Question: I have a this problem and I don't know what to do, I tried putting the text in linear layout but it was usaless.
I'm posting an image about the issue too. I don't know what else to write to remove stackoverflow's alert: "your message is mostly code etc..."

'''
<?xml version="1.0" encoding="utf-8"?>
<LinearLayout xmlns:android="http://schemas.android.com/apk/res/android"
android:layout_width="match_parent"
android:layout_height="wrap_content"
android:layout_gravity="center_horizontal"
android:layout_marginLeft="5dp"
android:orientation="vertical"
android:paddingLeft="8dp"
android:paddingRight="8dp"
android:clipToPadding="true"
>
<RelativeLayout
android:id="@+id/linearLayout1"
android:layout_width="wrap_content"
android:layout_height="wrap_content"
android:layout_gravity="center_horizontal"
android:orientation="vertical"
android:background="#FFFFFF"
android:paddingTop="10dp"
android:paddingBottom="10dp"
>
>
<TextView
android:id="@+id/section_title"
android:layout_width="fill_parent"
android:layout_height="wrap_content"
android:alpha="0.92"
android:background="#FFFFFF"
android:paddingTop="8dp"
android:paddingBottom="8dp"
android:paddingLeft="8dp"
android:paddingRight="8dp"
android:textColor="#000000"
android:textSize="20sp" >
</TextView>
<ImageView
android:id="@+id/imageView1"
android:layout_width="wrap_content"
android:layout_height="wrap_content"
android:layout_alignParentRight="true"
android:layout_centerVertical="true"
android:background="#FFFFFF"
android:src="@drawable/ic_action_name" />
</RelativeLayout>
</LinearLayout>
'''
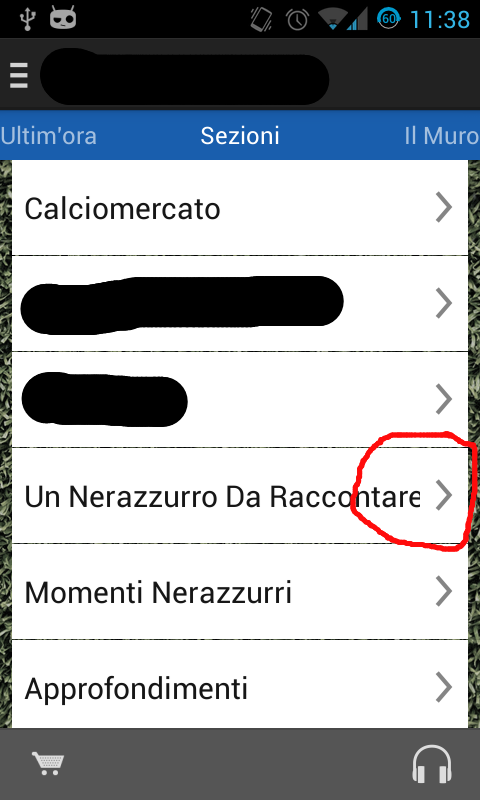
Answer: use this.... And I hope this will help you..
'''
<?xml version="1.0" encoding="utf-8"?>
<LinearLayout xmlns:android="http://schemas.android.com/apk/res/android"
android:layout_width="match_parent"
android:layout_height="wrap_content"
android:layout_marginLeft="5dp"
android:clipToPadding="true"
android:orientation="vertical"
android:paddingLeft="8dp"
android:paddingRight="8dp" >
<LinearLayout
android:id="@+id/linearLayout1"
android:layout_width="match_parent"
android:layout_height="wrap_content"
android:layout_gravity="center"
android:background="#FFFFFF"
android:orientation="horizontal"
android:paddingBottom="10dp"
android:paddingTop="10dp" >
<TextView
android:id="@+id/section_title"
android:layout_width="0dp"
android:layout_height="wrap_content"
android:layout_weight="0.8"
android:alpha="0.92"
android:background="#FFFFFF"
android:paddingBottom="8dp"
android:paddingLeft="8dp"
android:paddingRight="8dp"
android:paddingTop="8dp"
android:textColor="#000000"
android:textSize="20sp" >
</TextView>
<ImageView
android:id="@+id/imageView1"
android:layout_width="0dp"
android:layout_height="wrap_content"
android:layout_gravity="center"
android:layout_weight="0.2"
android:background="#FFFFFF"
android:src="@drawable/ic_launcher" />
</LinearLayout>
</LinearLayout>
'''